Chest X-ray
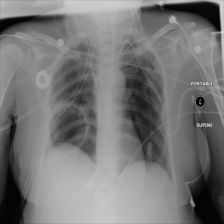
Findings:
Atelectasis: negative
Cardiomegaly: negative
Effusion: negative
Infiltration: positive
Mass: negative
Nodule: negative
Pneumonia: negative
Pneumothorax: negative
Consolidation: negative
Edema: negative
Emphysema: negative
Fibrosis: negative
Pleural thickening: negative
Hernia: negative